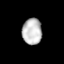
Tissue: lung
Cell type: Epithelial cells
Senescence score: 0.2386
Nuclear area (px): 499
Mean DAPI intensity: 192.166